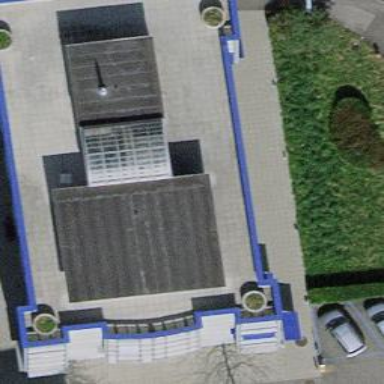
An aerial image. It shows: Police building.